Field crop: maize
Growth stage: 2
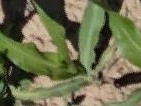
Species: maize